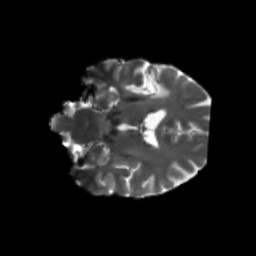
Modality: T2w
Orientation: coronal
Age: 60
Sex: male
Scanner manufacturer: siemens
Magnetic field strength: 3 T
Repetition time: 5.25 s
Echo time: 0.08 s